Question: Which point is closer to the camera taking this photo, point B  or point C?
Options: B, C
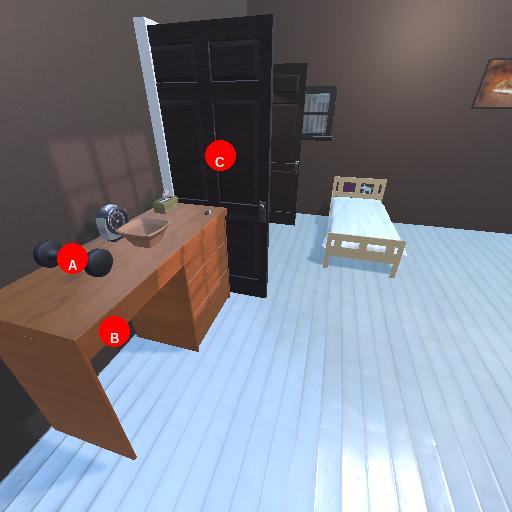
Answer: B